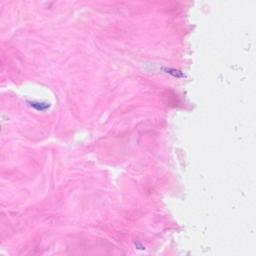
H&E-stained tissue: Breast